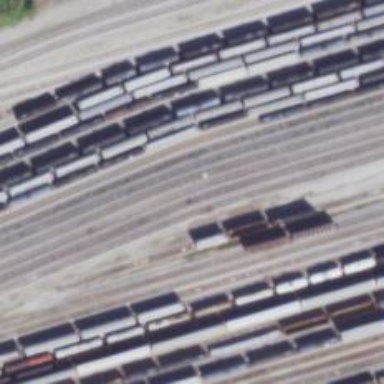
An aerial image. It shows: Railway yard used for servicing trains.